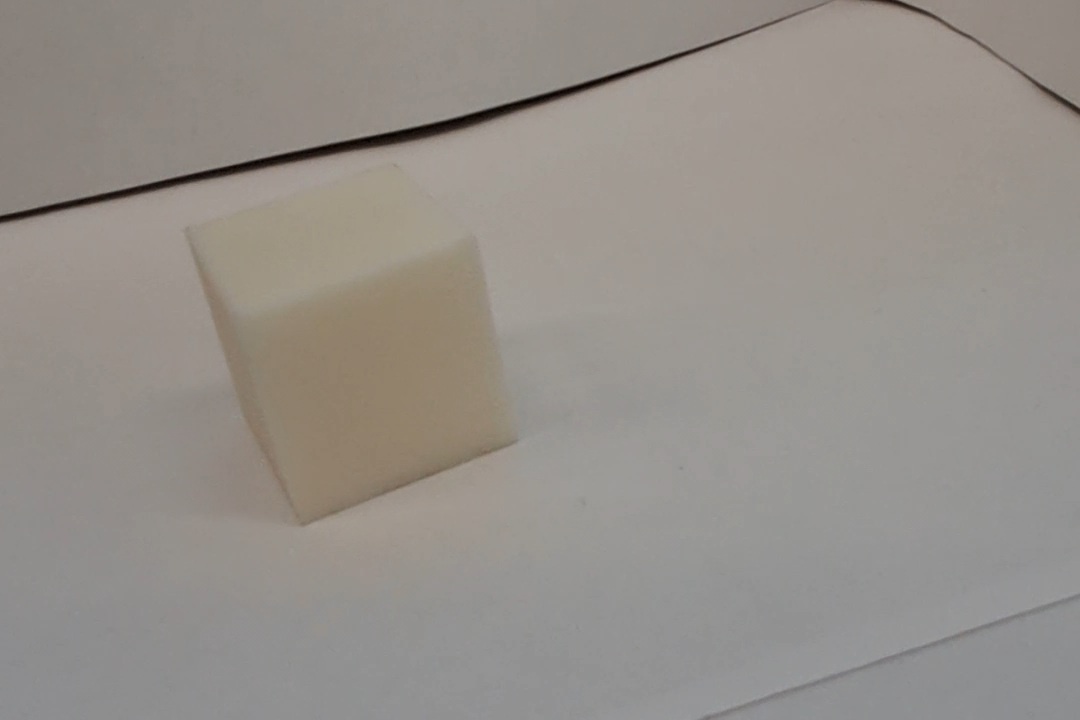
Label: Cuboid